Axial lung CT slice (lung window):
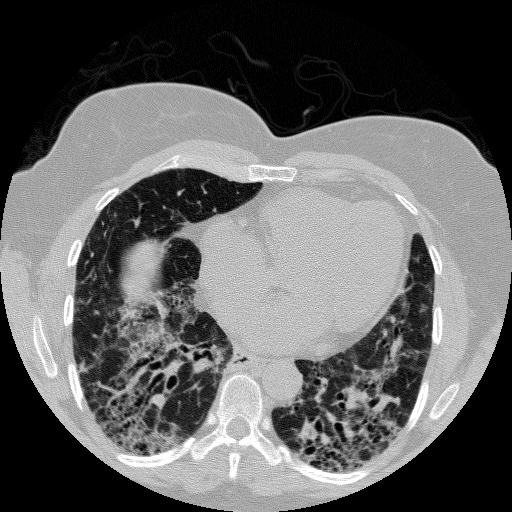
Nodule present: no